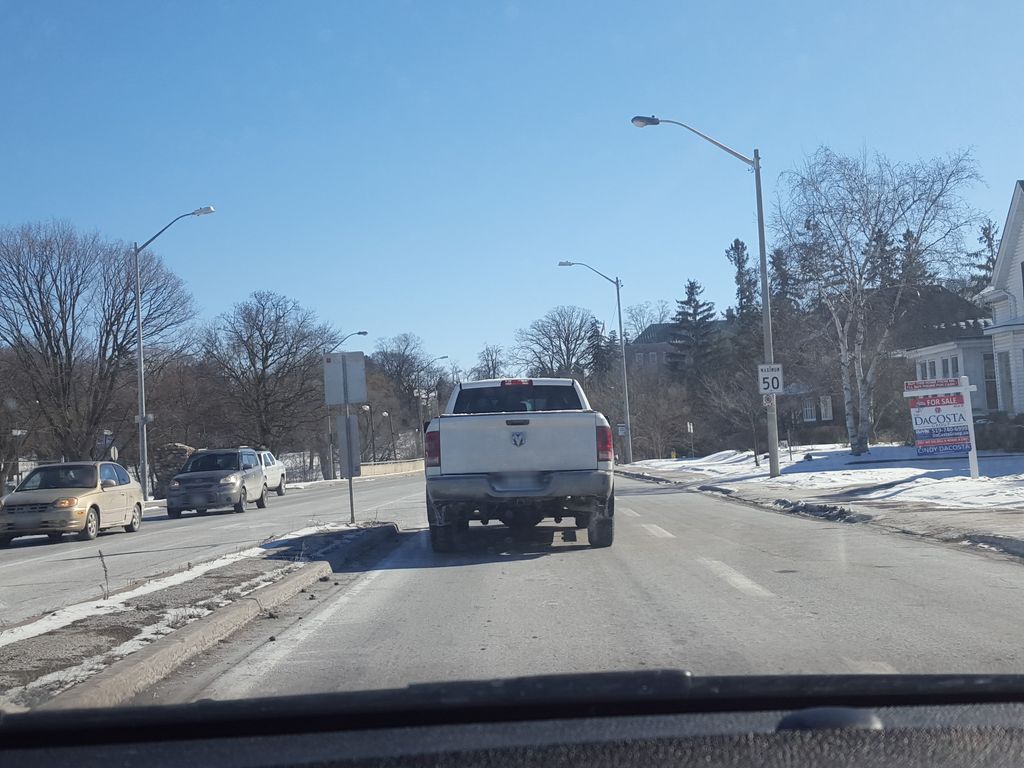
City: kitchener-waterloo